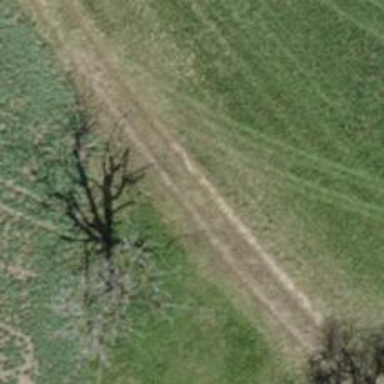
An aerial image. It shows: Grassy track with grade5 tracktype.